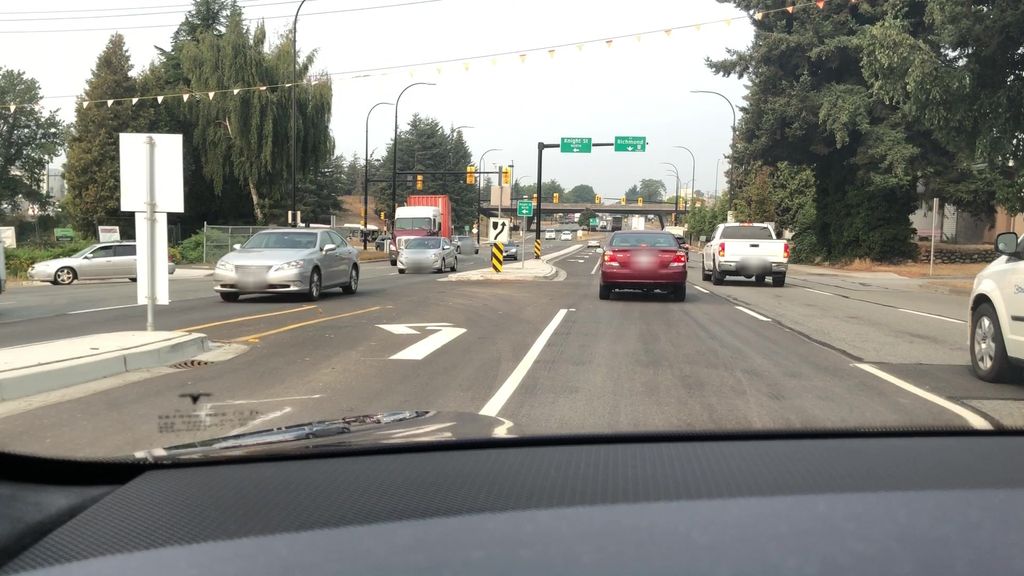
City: vancouver